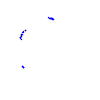
Particle: proton